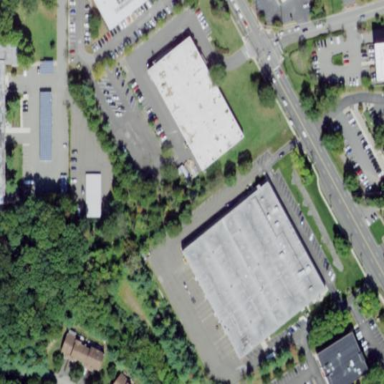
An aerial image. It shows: Industrial building located near sports center on leisure land.